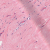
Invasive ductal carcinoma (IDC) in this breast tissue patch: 0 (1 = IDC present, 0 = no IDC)